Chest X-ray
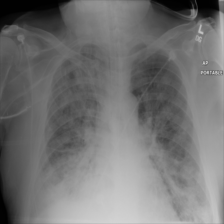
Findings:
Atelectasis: negative
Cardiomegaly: negative
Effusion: negative
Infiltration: negative
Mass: negative
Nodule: negative
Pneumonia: negative
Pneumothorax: negative
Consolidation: positive
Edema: negative
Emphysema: negative
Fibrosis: negative
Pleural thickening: negative
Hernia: negative